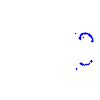
Particle: kaon